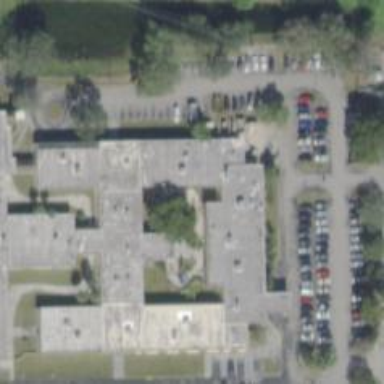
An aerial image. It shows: Nursing home.